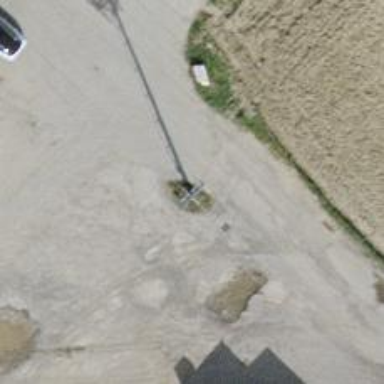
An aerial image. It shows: Power pole.